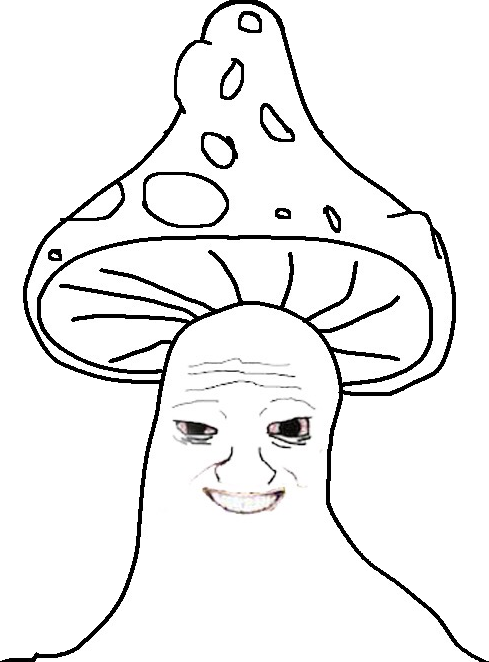
Label: 5_Shroomjak